Question: I made a super simple example that doesn't make any sense.
'''
public static void main(String [] args) throws IntrospectionException {
BeanInfo info = Introspector.getBeanInfo(DemandBidType.class);
int breakpoint = 0;
}
'''
Here's my class:
'''
public class DemandBidType {
protected Boolean isDuplicateHour;
protected Boolean test;
public boolean isIsDuplicateHour() {
return isDuplicateHour;
}
public void setIsDuplicateHour(Boolean isDuplicateHour) {
this.isDuplicateHour = isDuplicateHour;
}
public Boolean getTest() {
return test;
}
public void setTest(Boolean test) {
this.test = test;
}
}
'''
And here is a screen shot showing the problem; the field I care about isn't being recognized as having a write method. I added another field 'test' and that one works fine... There was very little related to this on Google, and what was there was years old with older java versions. You can see in the bottom right that I'm using 1.7.51.

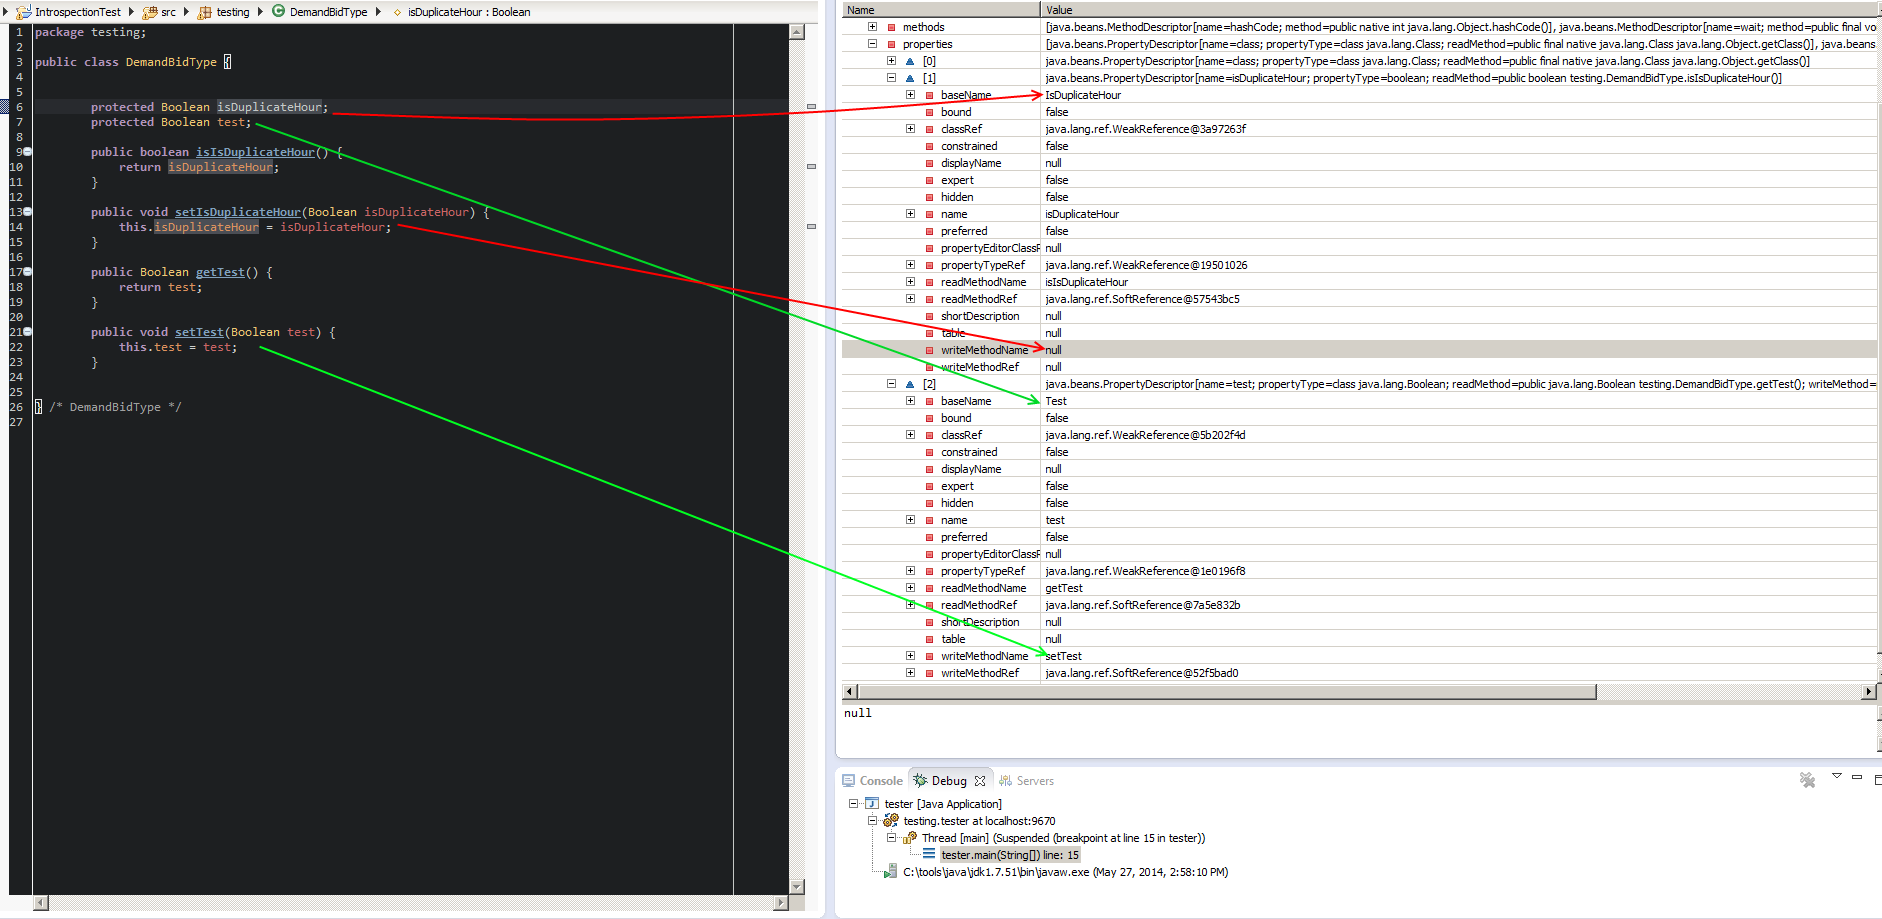
Answer: It turns out it's because the return type of the getter doesn't match the argument of the setter. (One's "Boolean" the other "boolean").